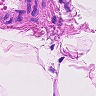
Metastatic tissue present: no